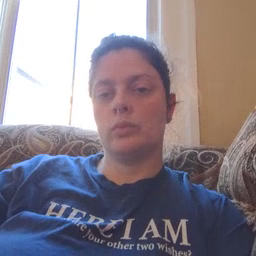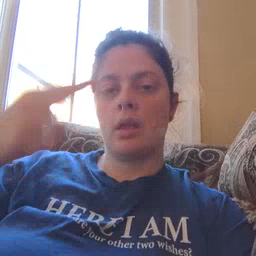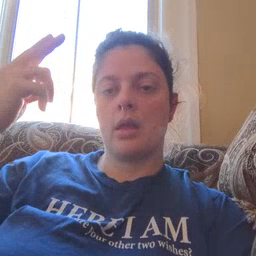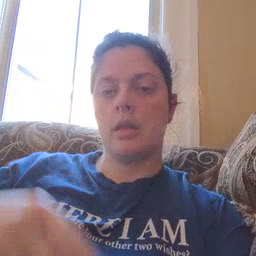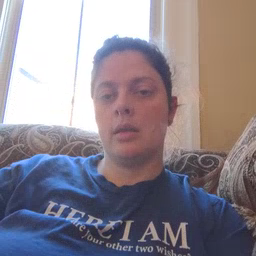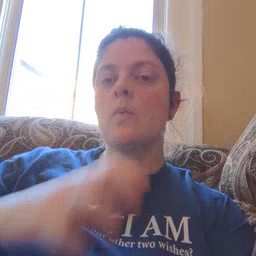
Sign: high